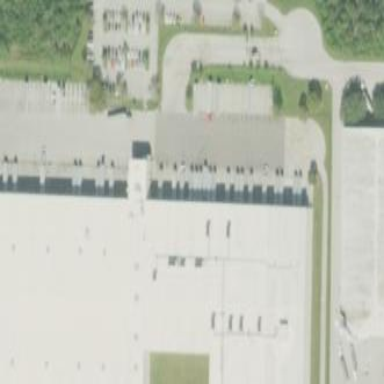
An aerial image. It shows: Industrial area featuring warehouse.